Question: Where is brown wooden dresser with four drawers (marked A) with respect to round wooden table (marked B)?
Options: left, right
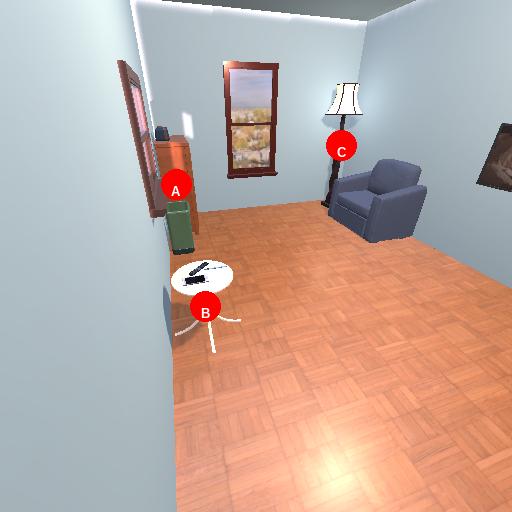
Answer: left